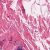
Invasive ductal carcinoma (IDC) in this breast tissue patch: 0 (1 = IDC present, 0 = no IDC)